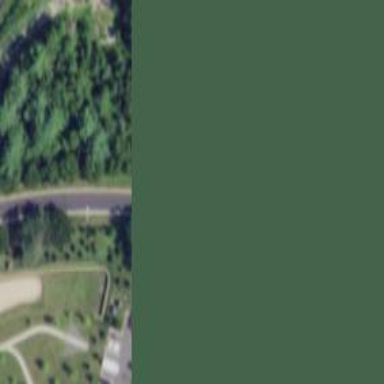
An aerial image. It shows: Trunk link highway.